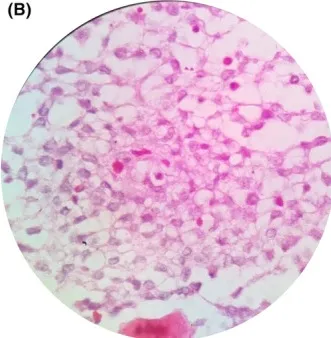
Hematoxylin and eosin stain (x400).
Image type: pathology (h&e)